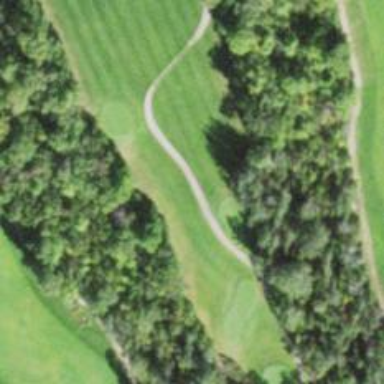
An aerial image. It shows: Service road designated as golf cart path.